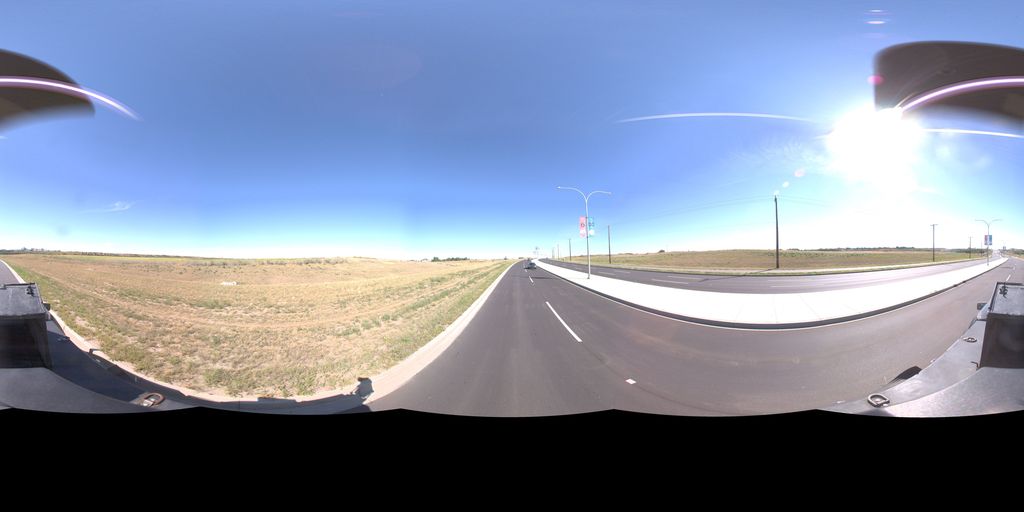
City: saskatoon